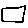
Label: square